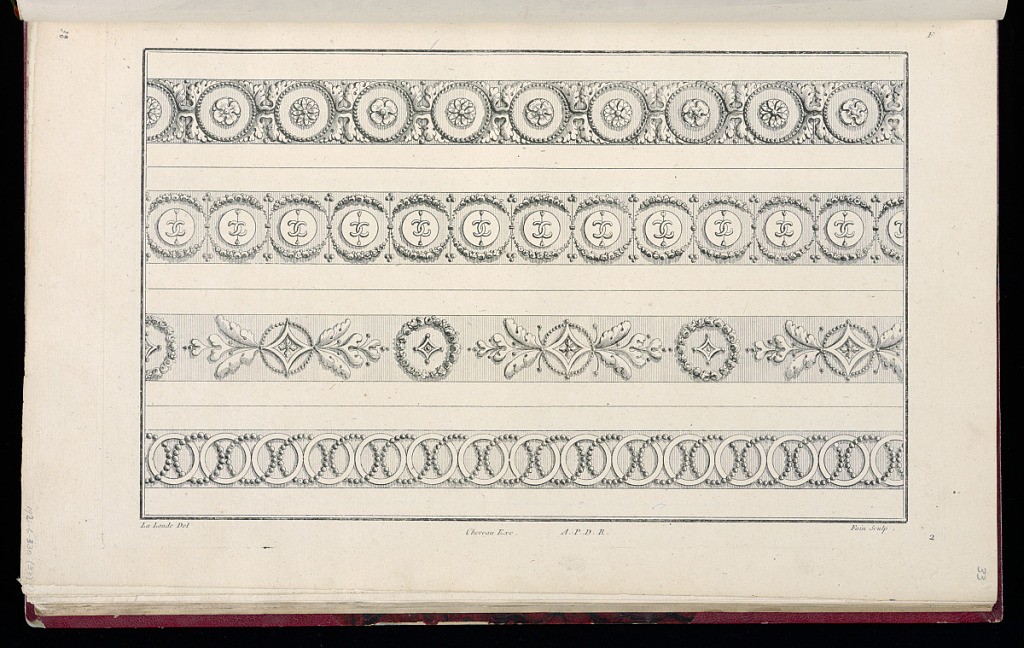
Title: Four Border Designs
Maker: Richard de Lalonde, French, active 1780–96
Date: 1785-1788
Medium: Etching on off-white laid paper
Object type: Print
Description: Four designs for borders, stacked vertically on the plate. From top to bottom, the borders are in the forms of:  medallions with beading around their edges and rosettes within, and acanthus leaves in the margin; a guilloche of flowers with interlocking c-scrolls in a central medallion plane; wreathes of flowers alternating with rondels of beads, inside which are lozenges with rosettes; and interlocking rondels of beads and plain circles. The plate is signed and numbered.